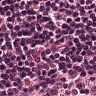
Metastatic tissue present: no